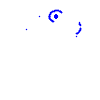
Particle: proton